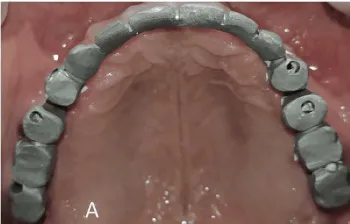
Maxillary.
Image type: radiology (ct)